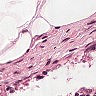
Metastatic tissue present: no